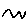
Label: zigzag